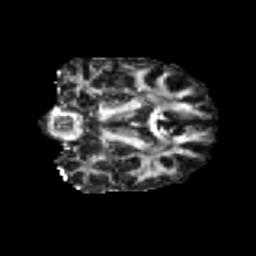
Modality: FA
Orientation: coronal
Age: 48
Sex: female
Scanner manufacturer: ge
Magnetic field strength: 3 T
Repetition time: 7.8 s
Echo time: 0.0607 s